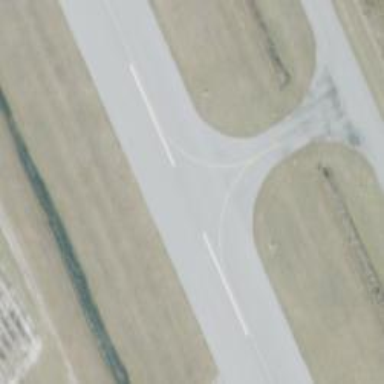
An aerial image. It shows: Image of taxiway at airport.